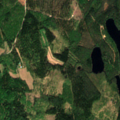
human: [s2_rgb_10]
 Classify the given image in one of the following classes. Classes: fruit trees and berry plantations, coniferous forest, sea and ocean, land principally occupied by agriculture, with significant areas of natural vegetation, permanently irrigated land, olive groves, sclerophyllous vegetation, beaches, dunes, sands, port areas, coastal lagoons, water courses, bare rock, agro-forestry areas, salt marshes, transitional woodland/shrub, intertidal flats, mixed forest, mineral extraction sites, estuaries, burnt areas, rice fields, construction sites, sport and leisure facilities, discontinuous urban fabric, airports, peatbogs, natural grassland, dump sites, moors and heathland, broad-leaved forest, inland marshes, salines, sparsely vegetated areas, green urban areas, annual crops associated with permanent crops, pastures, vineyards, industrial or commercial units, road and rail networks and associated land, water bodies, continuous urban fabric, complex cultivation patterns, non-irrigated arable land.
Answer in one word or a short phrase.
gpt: broad-leaved forest, coniferous forest, mixed forest, transitional woodland/shrub